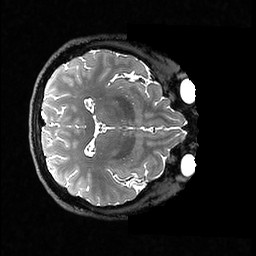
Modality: T2w
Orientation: axial
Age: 30
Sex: female
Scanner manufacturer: ge
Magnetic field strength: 3 T
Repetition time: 3.202 s
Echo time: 0.06629 s